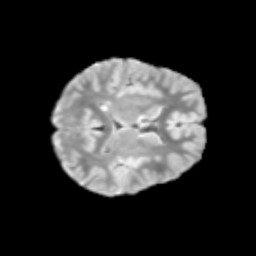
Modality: T2w
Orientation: axial
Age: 10
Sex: female
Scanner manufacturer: siemens
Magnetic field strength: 3 T
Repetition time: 3.8 s
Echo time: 0.07 s